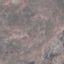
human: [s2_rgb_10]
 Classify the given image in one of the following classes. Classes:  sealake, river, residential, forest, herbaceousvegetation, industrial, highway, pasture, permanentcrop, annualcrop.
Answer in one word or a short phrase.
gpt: HerbaceousVegetation